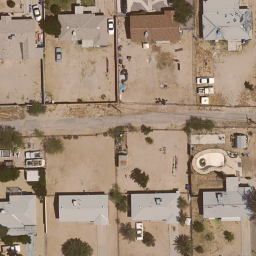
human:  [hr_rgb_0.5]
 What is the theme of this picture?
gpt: medium residential

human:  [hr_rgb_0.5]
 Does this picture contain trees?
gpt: yes

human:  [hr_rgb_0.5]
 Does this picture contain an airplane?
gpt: no

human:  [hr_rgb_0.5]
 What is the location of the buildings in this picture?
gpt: up and bottom

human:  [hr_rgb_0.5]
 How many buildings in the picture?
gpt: eight